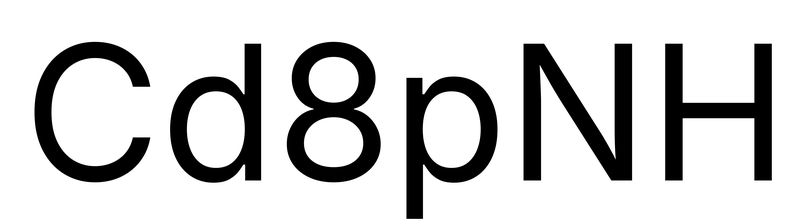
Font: Inter_Regular